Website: walmart
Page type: payment
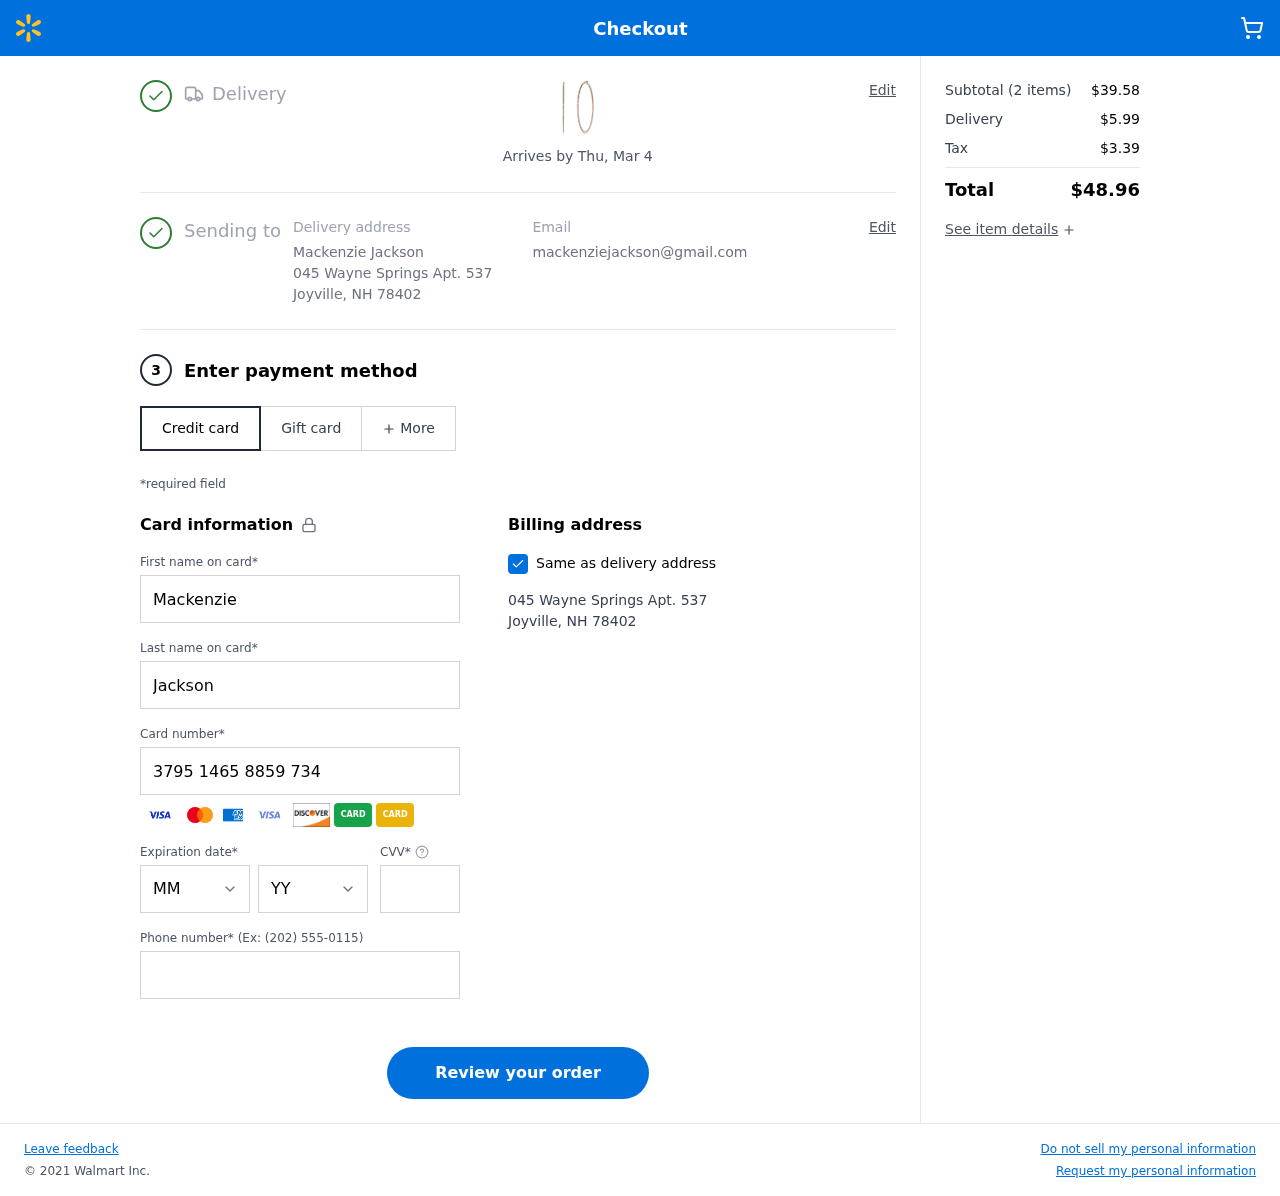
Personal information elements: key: PII_CARD_CVV
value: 8467
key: PII_CARD_EXPIRY_MONTH
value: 08
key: PII_CARD_EXPIRY_YEAR
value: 30
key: PII_CARD_NUMBER
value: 3795 1465 8859 734
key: PII_CITY
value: Joyville
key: PII_EMAIL
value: mackenziejackson@gmail.com
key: PII_FIRSTNAME
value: Mackenzie
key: PII_FULLNAME
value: Mackenzie Jackson
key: PII_LASTNAME
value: Jackson
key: PII_PHONE
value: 3758160213
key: PII_POSTCODE
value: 78402
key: PII_STATE_ABBR
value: NH
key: PII_STREET
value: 045 Wayne Springs Apt. 537
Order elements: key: ORDER_DELIVERY_DATE
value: Arrives by Thu, Mar 4
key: ORDER_NUM_ITEMS
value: (2 items)
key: ORDER_SUBTOTAL
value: $39.58
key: ORDER_SHIPPING_COST
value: $5.99
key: ORDER_TAX
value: $3.39
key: ORDER_TOTAL
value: $48.96